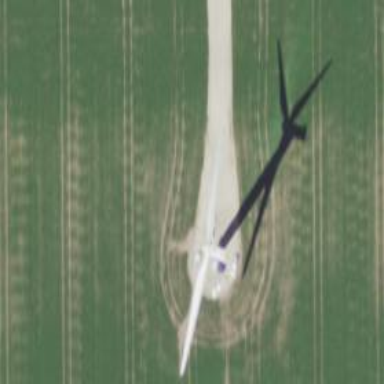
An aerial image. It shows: Wind generator in the form of horizontal axis wind turbine.